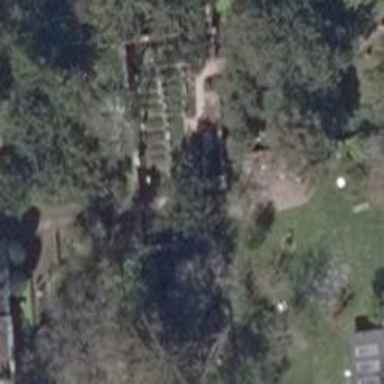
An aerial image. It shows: Historic tomb.